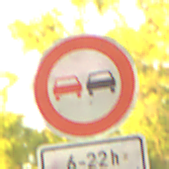
Verkehrszeichen: Ueberholverbot
Zusatzzeichen unten: ZeitangabenMitBeschraenkungAufWochentage4
Umgebung: Outdoor, RoadRail
Tageszeit: SunriseSunset
Wetter: Clear
Licht: Natural
Jahreszeit: NotSpecified
Kontrast: LowContrast